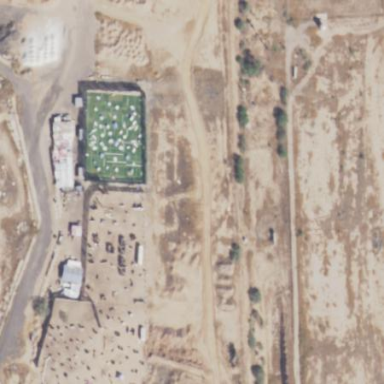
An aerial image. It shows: Sports centre specializing in paintball activities.